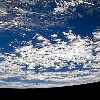
Label: cloud